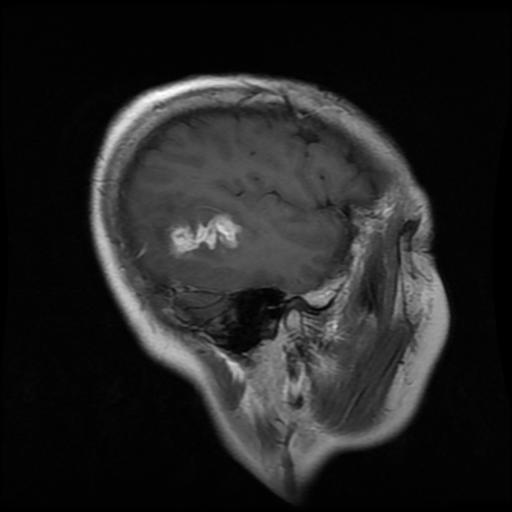
Label: glioma